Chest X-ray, PA view. Patient: 51 years old, sex F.
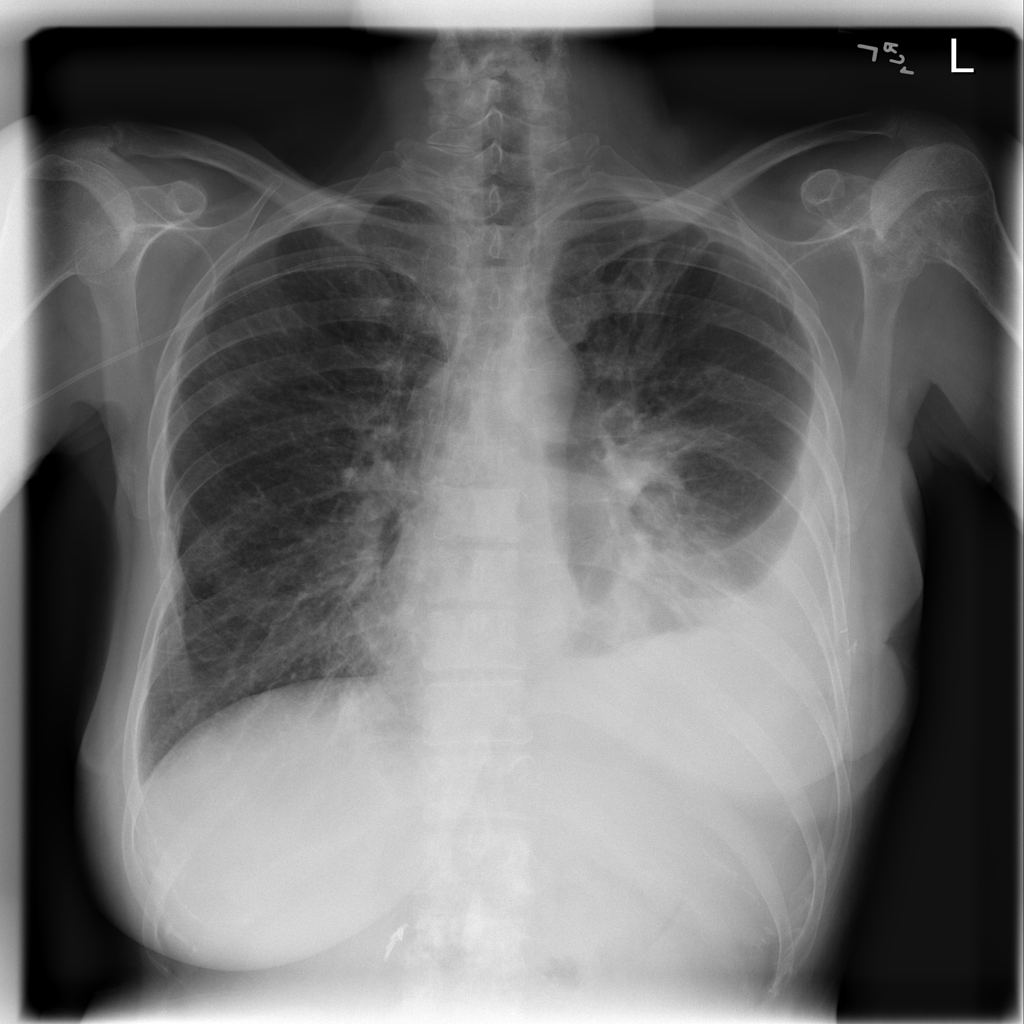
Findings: Effusion